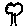
Label: tree